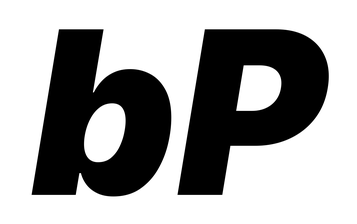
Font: Inter-Italic_Black_Italic